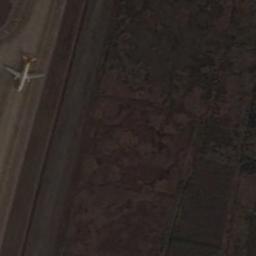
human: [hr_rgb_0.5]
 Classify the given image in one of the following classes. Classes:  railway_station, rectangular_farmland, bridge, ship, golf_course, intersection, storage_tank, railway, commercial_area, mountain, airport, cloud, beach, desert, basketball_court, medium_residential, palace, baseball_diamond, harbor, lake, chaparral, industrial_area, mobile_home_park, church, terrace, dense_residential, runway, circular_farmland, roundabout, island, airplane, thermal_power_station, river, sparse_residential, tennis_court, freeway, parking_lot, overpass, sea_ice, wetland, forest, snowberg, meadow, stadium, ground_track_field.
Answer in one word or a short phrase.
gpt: airplane